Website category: university
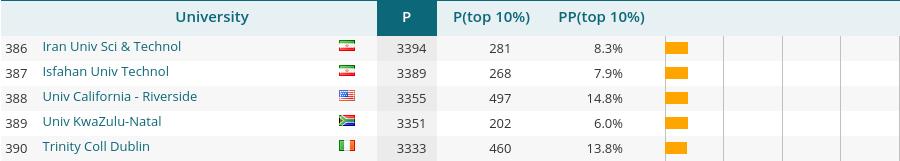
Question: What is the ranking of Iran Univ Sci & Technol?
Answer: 386

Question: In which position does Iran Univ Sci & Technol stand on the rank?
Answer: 386

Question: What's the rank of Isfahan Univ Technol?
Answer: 387

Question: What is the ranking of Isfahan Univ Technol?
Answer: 387

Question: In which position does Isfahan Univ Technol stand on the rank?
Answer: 387

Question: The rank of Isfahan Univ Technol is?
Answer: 387

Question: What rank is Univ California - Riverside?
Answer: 388

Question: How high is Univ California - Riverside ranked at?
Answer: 388

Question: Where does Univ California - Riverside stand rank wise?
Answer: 388

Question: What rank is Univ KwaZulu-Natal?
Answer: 389

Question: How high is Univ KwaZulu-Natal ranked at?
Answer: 389

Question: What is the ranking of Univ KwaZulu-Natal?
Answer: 389

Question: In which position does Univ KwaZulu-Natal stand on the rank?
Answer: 389

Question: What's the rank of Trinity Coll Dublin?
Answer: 390

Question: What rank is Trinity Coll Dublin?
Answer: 390

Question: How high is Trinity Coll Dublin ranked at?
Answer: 390

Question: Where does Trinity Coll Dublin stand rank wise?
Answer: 390

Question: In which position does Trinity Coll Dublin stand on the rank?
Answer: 390

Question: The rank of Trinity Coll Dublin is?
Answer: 390

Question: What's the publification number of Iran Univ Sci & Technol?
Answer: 3394

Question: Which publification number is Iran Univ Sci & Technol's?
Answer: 3394

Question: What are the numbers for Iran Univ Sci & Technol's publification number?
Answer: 3394

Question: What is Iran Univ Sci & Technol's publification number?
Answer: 3394

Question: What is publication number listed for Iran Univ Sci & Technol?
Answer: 3394

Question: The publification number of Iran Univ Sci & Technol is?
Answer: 3394

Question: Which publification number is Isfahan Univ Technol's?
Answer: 3389

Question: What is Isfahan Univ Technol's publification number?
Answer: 3389

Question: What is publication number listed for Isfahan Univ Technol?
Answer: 3389

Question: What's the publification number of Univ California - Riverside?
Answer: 3355

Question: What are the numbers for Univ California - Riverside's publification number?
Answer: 3355

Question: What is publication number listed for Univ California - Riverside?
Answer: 3355

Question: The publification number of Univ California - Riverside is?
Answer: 3355

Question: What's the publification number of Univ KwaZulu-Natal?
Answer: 3351

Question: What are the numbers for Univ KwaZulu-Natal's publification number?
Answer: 3351

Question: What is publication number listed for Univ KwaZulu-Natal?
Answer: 3351

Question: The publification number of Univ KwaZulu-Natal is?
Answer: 3351

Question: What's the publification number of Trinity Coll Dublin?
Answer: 3333

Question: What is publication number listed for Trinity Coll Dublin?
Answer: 3333

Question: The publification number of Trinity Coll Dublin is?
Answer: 3333

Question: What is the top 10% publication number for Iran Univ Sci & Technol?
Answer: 281

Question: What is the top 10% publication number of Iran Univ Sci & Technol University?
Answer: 281

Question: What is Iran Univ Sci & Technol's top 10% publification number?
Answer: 281

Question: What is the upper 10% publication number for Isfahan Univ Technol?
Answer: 268

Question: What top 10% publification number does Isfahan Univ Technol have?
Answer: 268

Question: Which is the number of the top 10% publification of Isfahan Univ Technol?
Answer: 268

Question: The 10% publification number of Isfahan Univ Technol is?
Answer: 268

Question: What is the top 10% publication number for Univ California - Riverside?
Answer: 497

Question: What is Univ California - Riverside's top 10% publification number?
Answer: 497

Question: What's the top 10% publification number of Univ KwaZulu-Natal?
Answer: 202

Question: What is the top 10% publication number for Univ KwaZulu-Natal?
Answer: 202

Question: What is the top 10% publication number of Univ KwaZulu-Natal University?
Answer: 202

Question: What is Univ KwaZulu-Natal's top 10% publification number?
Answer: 202

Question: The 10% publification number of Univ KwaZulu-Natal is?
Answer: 202

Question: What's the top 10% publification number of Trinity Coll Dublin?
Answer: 460

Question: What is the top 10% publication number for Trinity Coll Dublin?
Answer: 460

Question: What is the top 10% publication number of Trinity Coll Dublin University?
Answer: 460

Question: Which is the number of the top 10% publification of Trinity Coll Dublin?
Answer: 460

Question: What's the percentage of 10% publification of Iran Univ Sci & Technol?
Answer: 8.3%

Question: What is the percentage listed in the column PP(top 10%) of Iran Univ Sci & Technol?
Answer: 8.3%

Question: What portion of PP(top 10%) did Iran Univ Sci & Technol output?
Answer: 8.3%

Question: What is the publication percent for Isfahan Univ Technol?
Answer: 7.9%

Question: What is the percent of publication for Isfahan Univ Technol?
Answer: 7.9%

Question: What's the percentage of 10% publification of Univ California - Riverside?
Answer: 14.8%

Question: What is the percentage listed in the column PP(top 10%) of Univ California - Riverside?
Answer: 14.8%